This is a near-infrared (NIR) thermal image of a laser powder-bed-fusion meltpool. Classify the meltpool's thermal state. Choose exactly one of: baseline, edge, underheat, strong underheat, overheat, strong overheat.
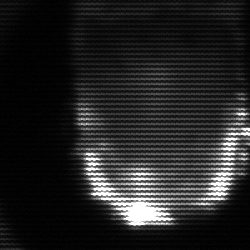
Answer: baseline